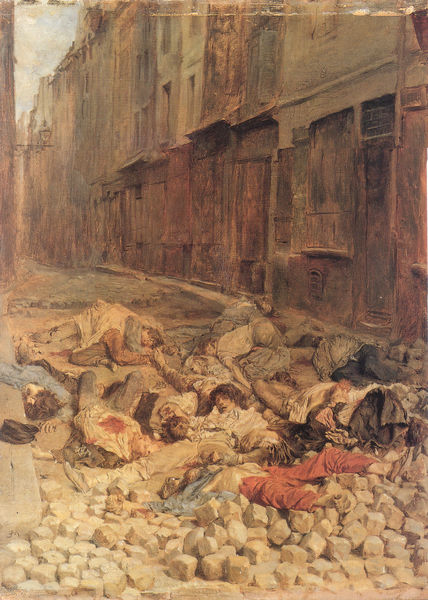
Titel: Souvenir de guerre civile
Künstler: Ernest Meissonier
Standort: Paris
Institution: Musée du Louvre
Schlagwörter: blau, gemälde, himmel, kampf, körper, mann, schatten, weiß, wunde, aquarell, frauen, grün, menschen, ocker, stadt, braun, brust, bunt, fenster, frankreich, frau, grau, holz, hut, köpfe, lampe, laterne, licht, männer, orange, paris, schwarz, strasse, tür, gebäude, haus, rot, tuch, wolke, beige, malerei, hose, mütze, wand, arm, arme, blass, hinrichtung, kleidung, leiche, mord, stein, steine, tod, tot, öl, häuser, boden, tücher, kind, fensterläden, kinder, erdig, liegen, schlafen, fassade, fassaden, gasse, italien, pflaster, straßenflucht, türen, hosen, ziegel, farbe, geröll, läden, französisch, gewalt, krieg, schlacht, zerstörung, blue, crowd, fight, hat, men, people, red, white, women, black, duktus, empty, france, gray, hair, painting, windows, brown, perspective, liegend, geschlossen, ruine, blut, bla, bürgersteig, acryl, liegende, gehweg, kopfsteinpflaster, pflasterstein, pflastersteine, revolution, straßenkampf, überfall, leichen, tote, verletzt, bordstein, menschenmasse, kaputt, sad, blutlache, erschossen, sterben, massaker, fighting, rocks, sky, stone, brauntöne, ermordung, building, houses, street, dreck, zerstört, death, grüntöne, narrow, path, verloren, gefallene, cap, fabric, faces, erdtöne, verschlossen, dead, verletze, town, dreckig, city, clothes, hausfront, buildings, häuserreihe, construction, holztüren, voll, altstadt, erdbeben, reihenhäuser, barrikade, war, sleep, colour, steinigung, krief, tan, stones, poor, alley, violence, kill, steinhaufen, bodies, kopfsteine, strassenschlucht, barikade, barikaden, broken, massacre, murder, kleindung, längsformat, blood, dying, am boden liegen, barikadenkämpfe, mordv, strassenfront, verriegelt, blocks, killed, rubble, pile, bread, horror, totr, sickness, masonry, corpses, crumbling, wounds, zerstör, decay, alleyway, bum, aftermath, deads, color painting, verrammelt, lissabonn, crumbling masonry, dead'